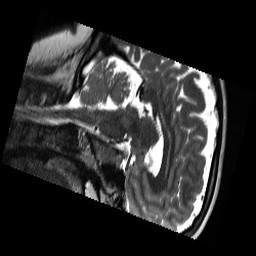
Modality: T2w
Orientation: sagittal
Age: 30
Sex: female